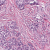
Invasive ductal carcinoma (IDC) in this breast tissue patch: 1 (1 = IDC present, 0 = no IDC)